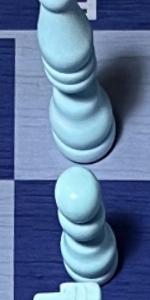
Label: Pawn_White